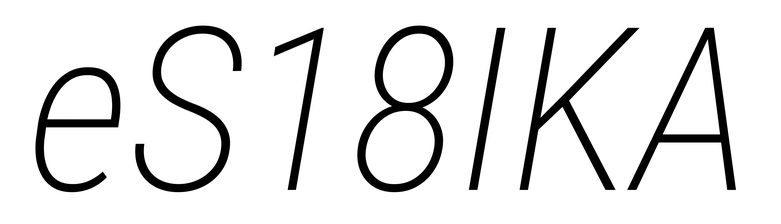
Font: Roboto-Italic_Condensed_ExtraLight_Italic